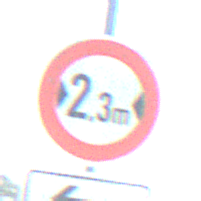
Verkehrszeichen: TatsaechlicheBreite2Komma3
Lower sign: RichtungsangabeDurchPfeile2
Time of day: MorningAfternoon
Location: Outdoor (Special)
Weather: Clear
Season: NotSpecified
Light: Natural